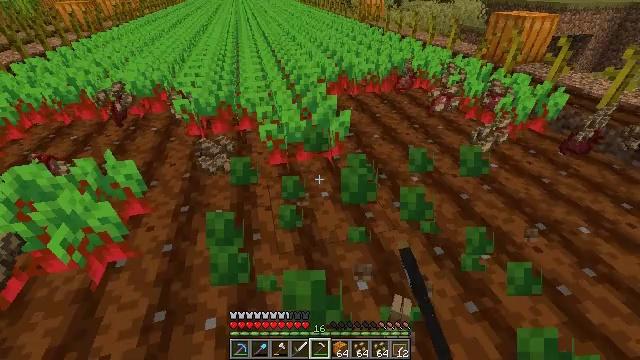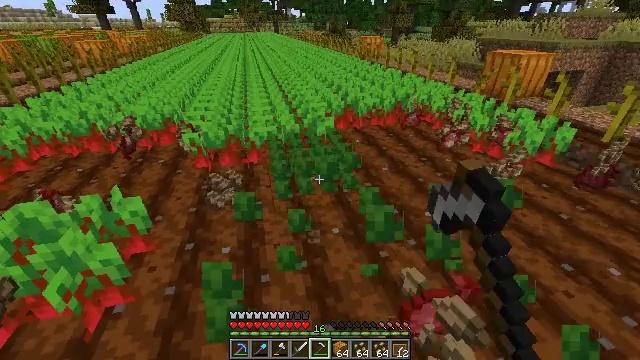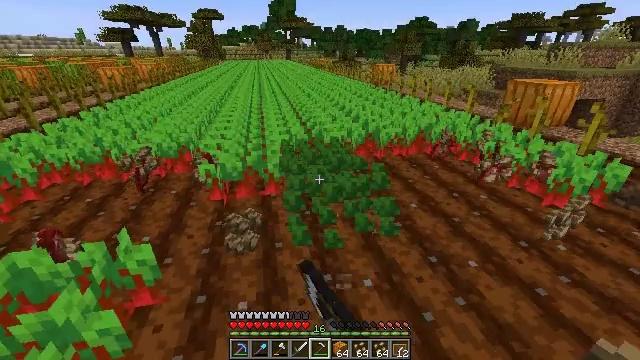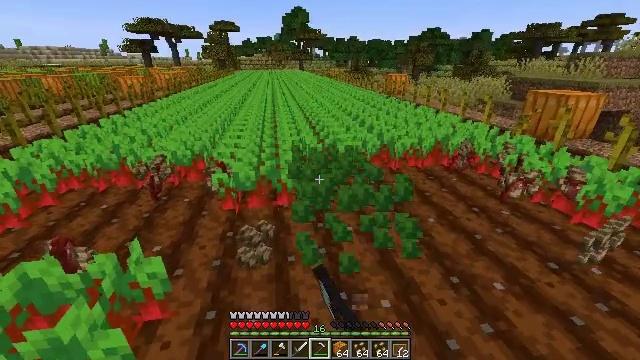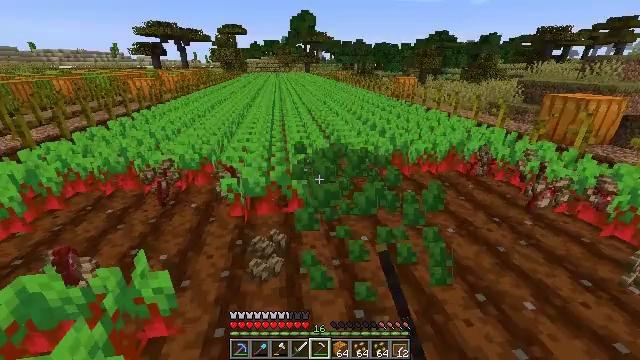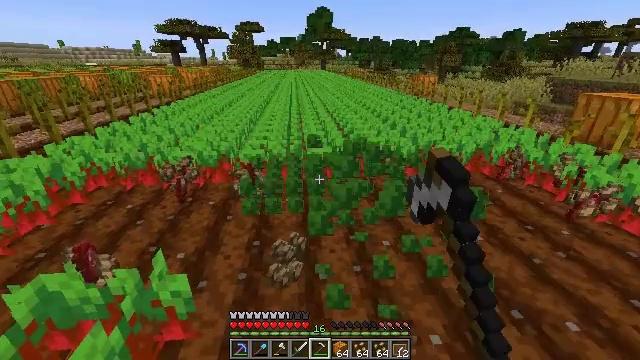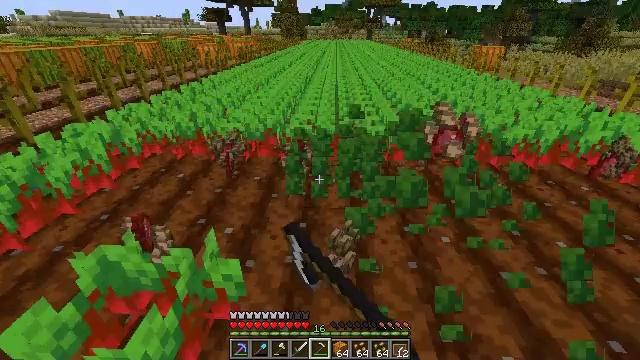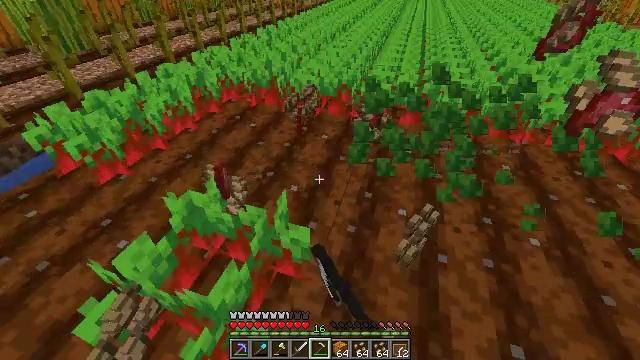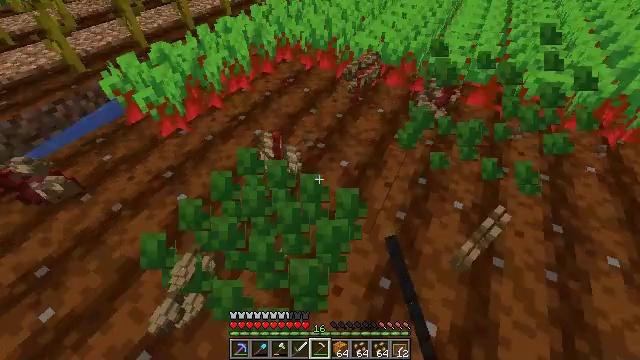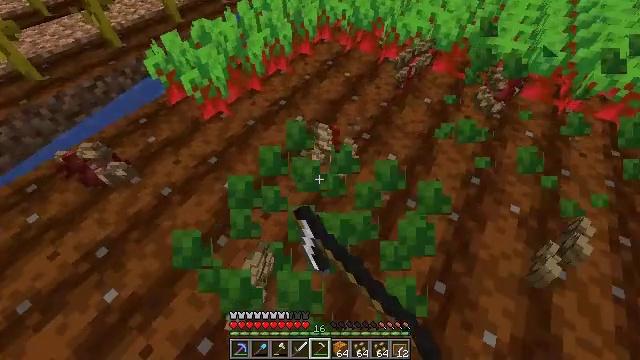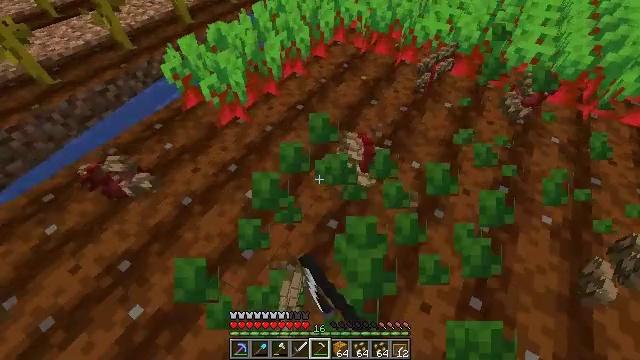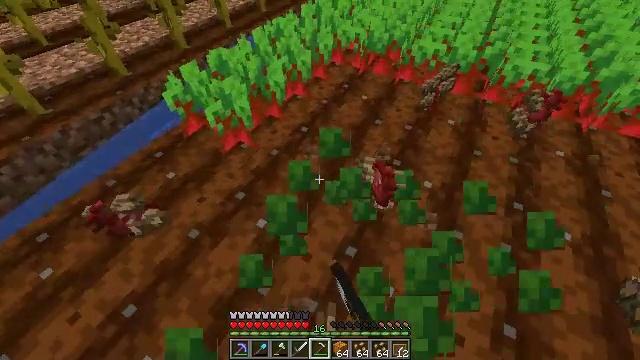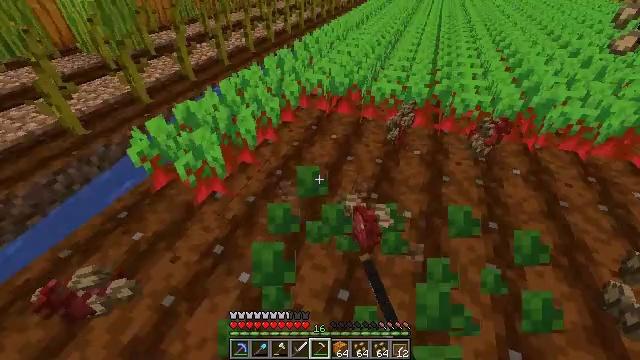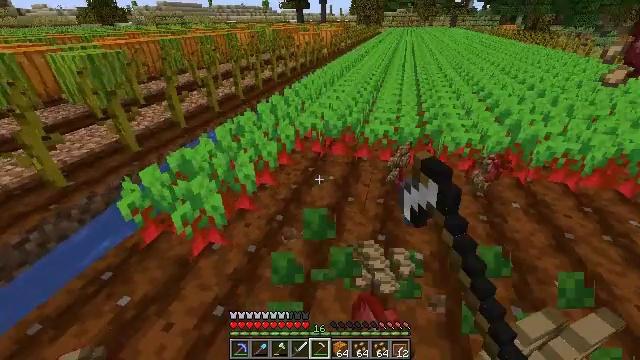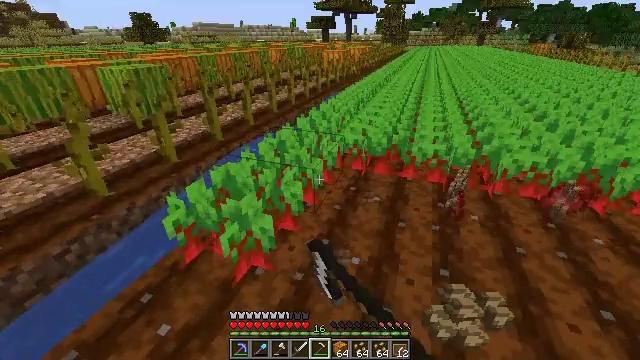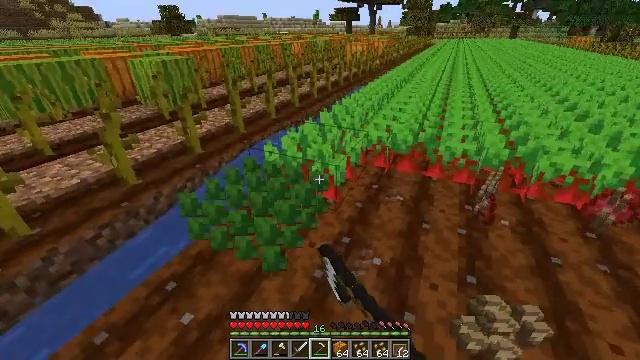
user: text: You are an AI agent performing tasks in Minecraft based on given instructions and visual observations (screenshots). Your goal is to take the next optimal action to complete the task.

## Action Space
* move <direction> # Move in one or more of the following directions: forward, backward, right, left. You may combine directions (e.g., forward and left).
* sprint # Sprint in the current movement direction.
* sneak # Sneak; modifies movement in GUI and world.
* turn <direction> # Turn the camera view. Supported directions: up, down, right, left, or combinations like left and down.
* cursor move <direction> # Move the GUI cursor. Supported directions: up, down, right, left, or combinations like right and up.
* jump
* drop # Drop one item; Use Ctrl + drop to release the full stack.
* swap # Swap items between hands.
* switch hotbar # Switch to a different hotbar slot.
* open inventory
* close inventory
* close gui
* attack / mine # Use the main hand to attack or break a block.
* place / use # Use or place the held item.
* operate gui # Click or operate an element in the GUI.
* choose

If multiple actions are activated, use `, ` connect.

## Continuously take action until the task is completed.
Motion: motion action
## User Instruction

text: Gather beetroots by breaking the plants.
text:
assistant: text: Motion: move forward and move left, turn up, attack / mine
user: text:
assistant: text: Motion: move forward, turn left and up, attack / mine
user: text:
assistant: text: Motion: move forward and move left, turn left and up, attack / mine
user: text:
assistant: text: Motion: move forward and move left, turn left, attack / mine
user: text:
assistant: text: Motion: move forward and move left, turn left, attack / mine
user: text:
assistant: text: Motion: move forward and move left, turn left and down, attack / mine
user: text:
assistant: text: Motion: move left, turn left and down, attack / mine
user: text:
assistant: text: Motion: move left, turn left and down, attack / mine
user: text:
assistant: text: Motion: move left, turn left and down, attack / mine
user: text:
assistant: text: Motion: move forward and move left, attack / mine
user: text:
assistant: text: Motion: move forward and move left, turn right and up, attack / mine
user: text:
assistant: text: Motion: move forward and move left, turn right and up, attack / mine
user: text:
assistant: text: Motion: move forward and move left, turn right and up, attack / mine
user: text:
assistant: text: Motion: move forward and move left, turn left and up, attack / mine
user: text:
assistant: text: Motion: move forward and move left, turn left and down, attack / mine
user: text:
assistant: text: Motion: move forward and move left, turn left and down, attack / mine
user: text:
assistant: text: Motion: move forward and move left, turn left and down, attack / mine
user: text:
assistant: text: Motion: move forward and move left, attack / mine
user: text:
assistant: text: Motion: move forward, turn right and up, attack / mine
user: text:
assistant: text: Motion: move forward, turn right and up, attack / mine
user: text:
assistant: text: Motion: move forward, turn right and up, attack / mine
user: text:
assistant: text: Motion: move forward, turn right and up, attack / mine
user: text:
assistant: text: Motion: move forward, turn right, attack / mine
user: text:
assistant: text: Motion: move forward, turn right and down, attack / mine
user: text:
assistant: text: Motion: move forward and move right, turn right and down, attack / mine
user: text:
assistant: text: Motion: move forward and move right, turn right, attack / mine
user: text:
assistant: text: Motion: move forward and move right, turn right, attack / mine
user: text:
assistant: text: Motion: move forward and move right, turn right, attack / mine
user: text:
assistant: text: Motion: move forward and move right, turn right, attack / mine
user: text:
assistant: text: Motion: move forward and move right, turn right, attack / mine